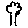
Label: tree